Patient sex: F
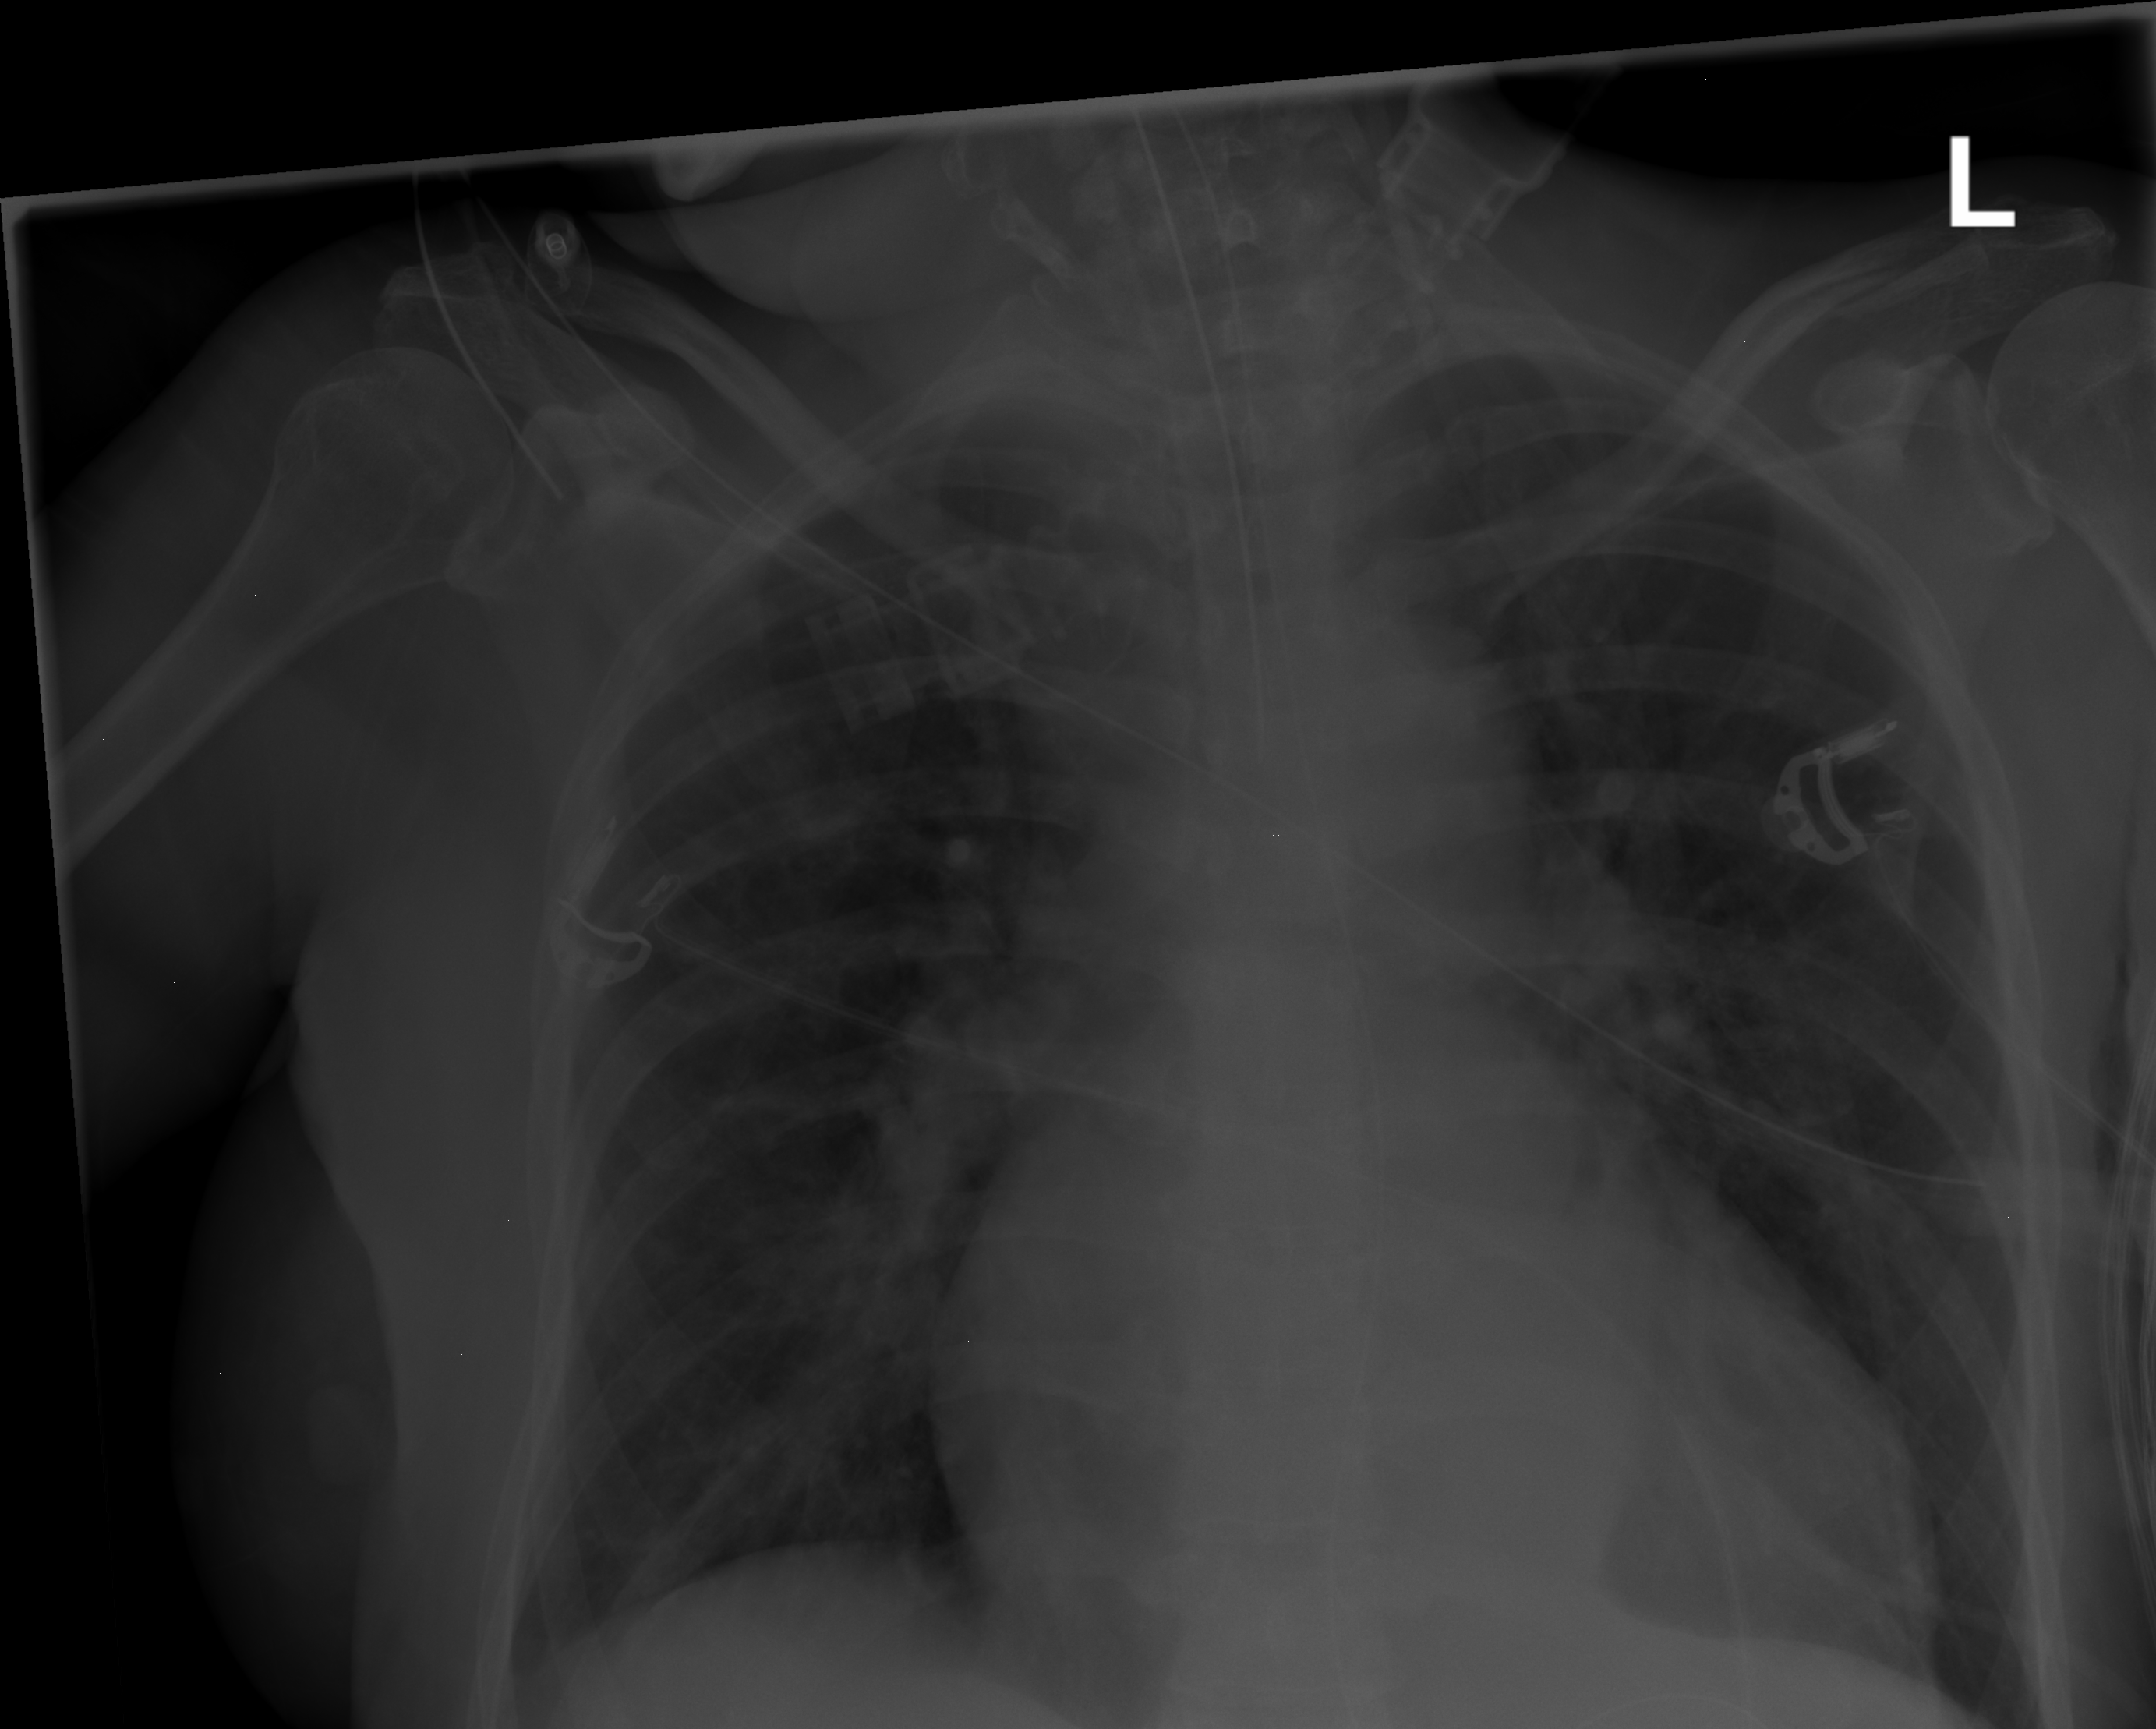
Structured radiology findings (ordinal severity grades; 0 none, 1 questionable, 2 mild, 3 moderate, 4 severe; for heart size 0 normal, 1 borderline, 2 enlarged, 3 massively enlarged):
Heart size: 2
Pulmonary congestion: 0
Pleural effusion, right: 0
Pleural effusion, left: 0
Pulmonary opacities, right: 2
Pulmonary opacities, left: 0
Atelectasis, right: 2
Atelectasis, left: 0